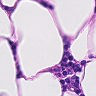
Metastatic tissue present: no